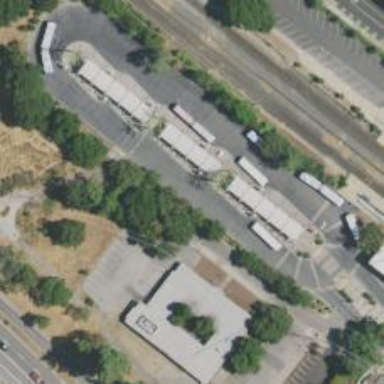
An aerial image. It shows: Busway road.